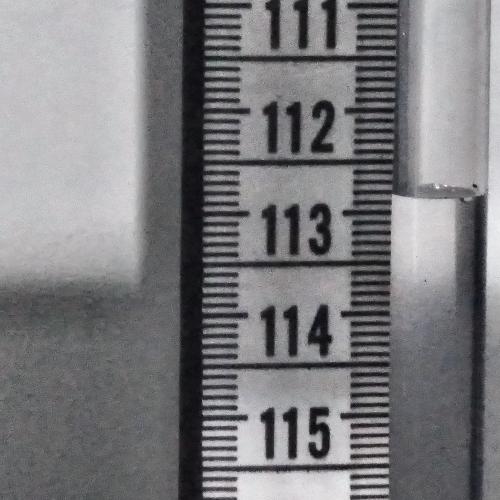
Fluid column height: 112.8 cm